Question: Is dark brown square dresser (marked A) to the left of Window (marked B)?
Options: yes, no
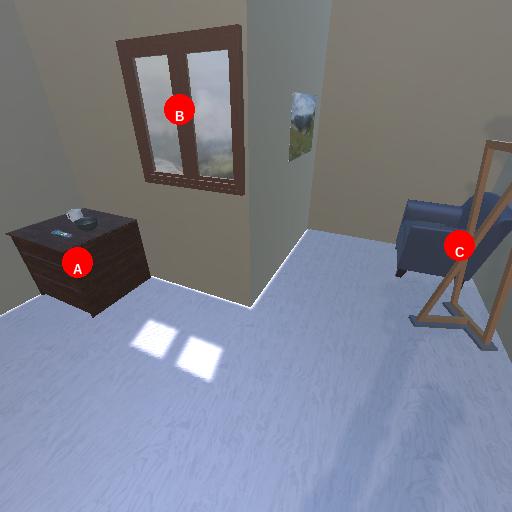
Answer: yes